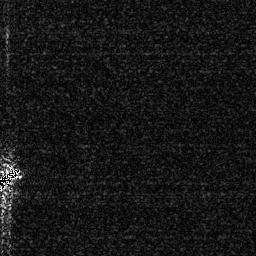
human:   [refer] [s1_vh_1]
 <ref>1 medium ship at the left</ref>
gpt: <box>[[0, 64, 7, 75, 0]]</box>